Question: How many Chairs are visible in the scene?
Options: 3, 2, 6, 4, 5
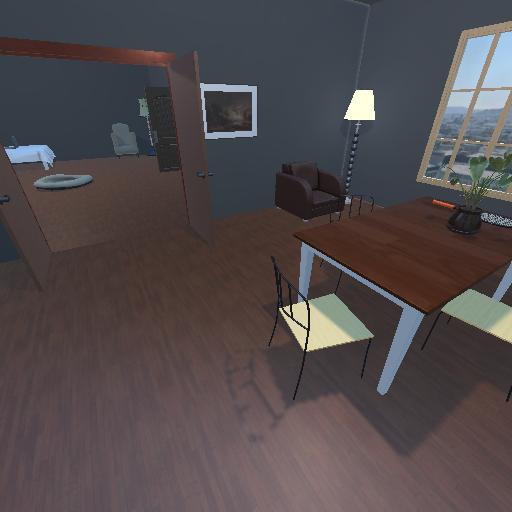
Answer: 3